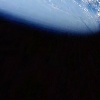
Label: space